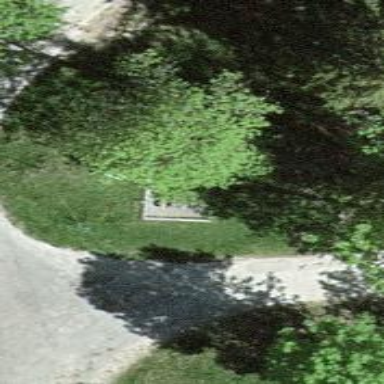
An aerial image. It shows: Historic wayside cross.